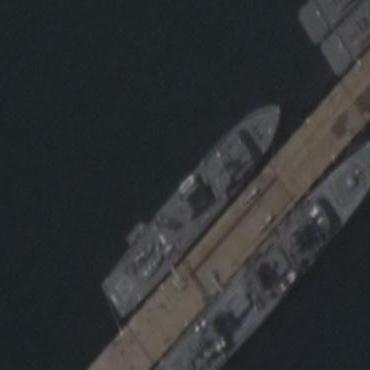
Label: combat